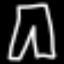
Label: pants